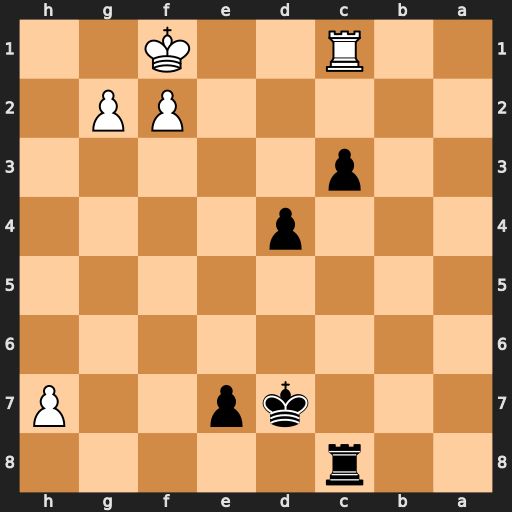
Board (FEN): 2r5/3kp2P/8/8/3p4/2p5/5PP1/2R2K2
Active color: b
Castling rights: -
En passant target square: -
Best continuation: d3 g4 d2